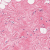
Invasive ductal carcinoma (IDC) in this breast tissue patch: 0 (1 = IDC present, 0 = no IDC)